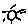
Label: sun